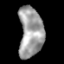
Tissue: lung
Cell type: T cells
Senescence score: 0.2307
Nuclear area (px): 1182
Mean DAPI intensity: 159.304